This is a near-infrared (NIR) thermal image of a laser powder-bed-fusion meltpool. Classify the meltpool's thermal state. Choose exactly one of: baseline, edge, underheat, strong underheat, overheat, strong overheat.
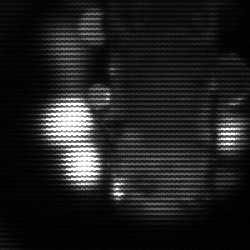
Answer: strong underheat